Interaction volume radius: 5 \u00c5
Interaction volume height: 10 \u00c5
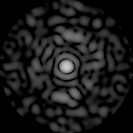
Disorder parameter: 0.8104